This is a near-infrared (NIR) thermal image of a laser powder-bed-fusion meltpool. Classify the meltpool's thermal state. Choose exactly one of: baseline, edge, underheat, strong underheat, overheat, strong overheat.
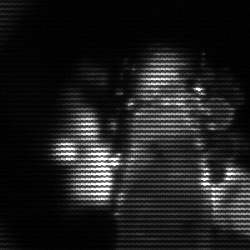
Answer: baseline